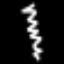
Label: squiggle